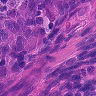
Metastatic tissue present: yes